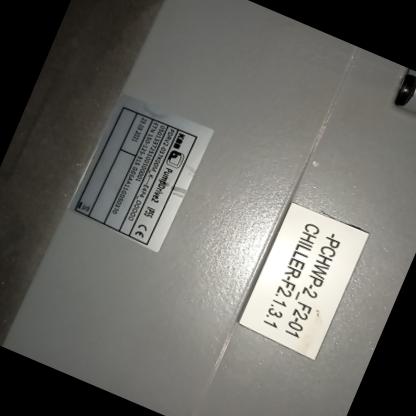
Klasa: tabliczka-znamionowa